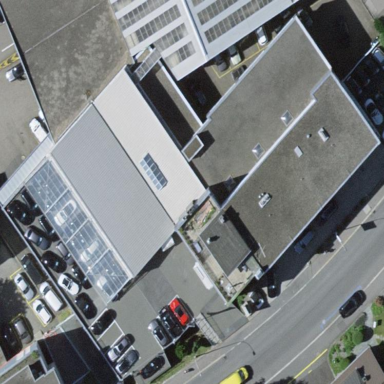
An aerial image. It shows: Commercial building.